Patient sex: M
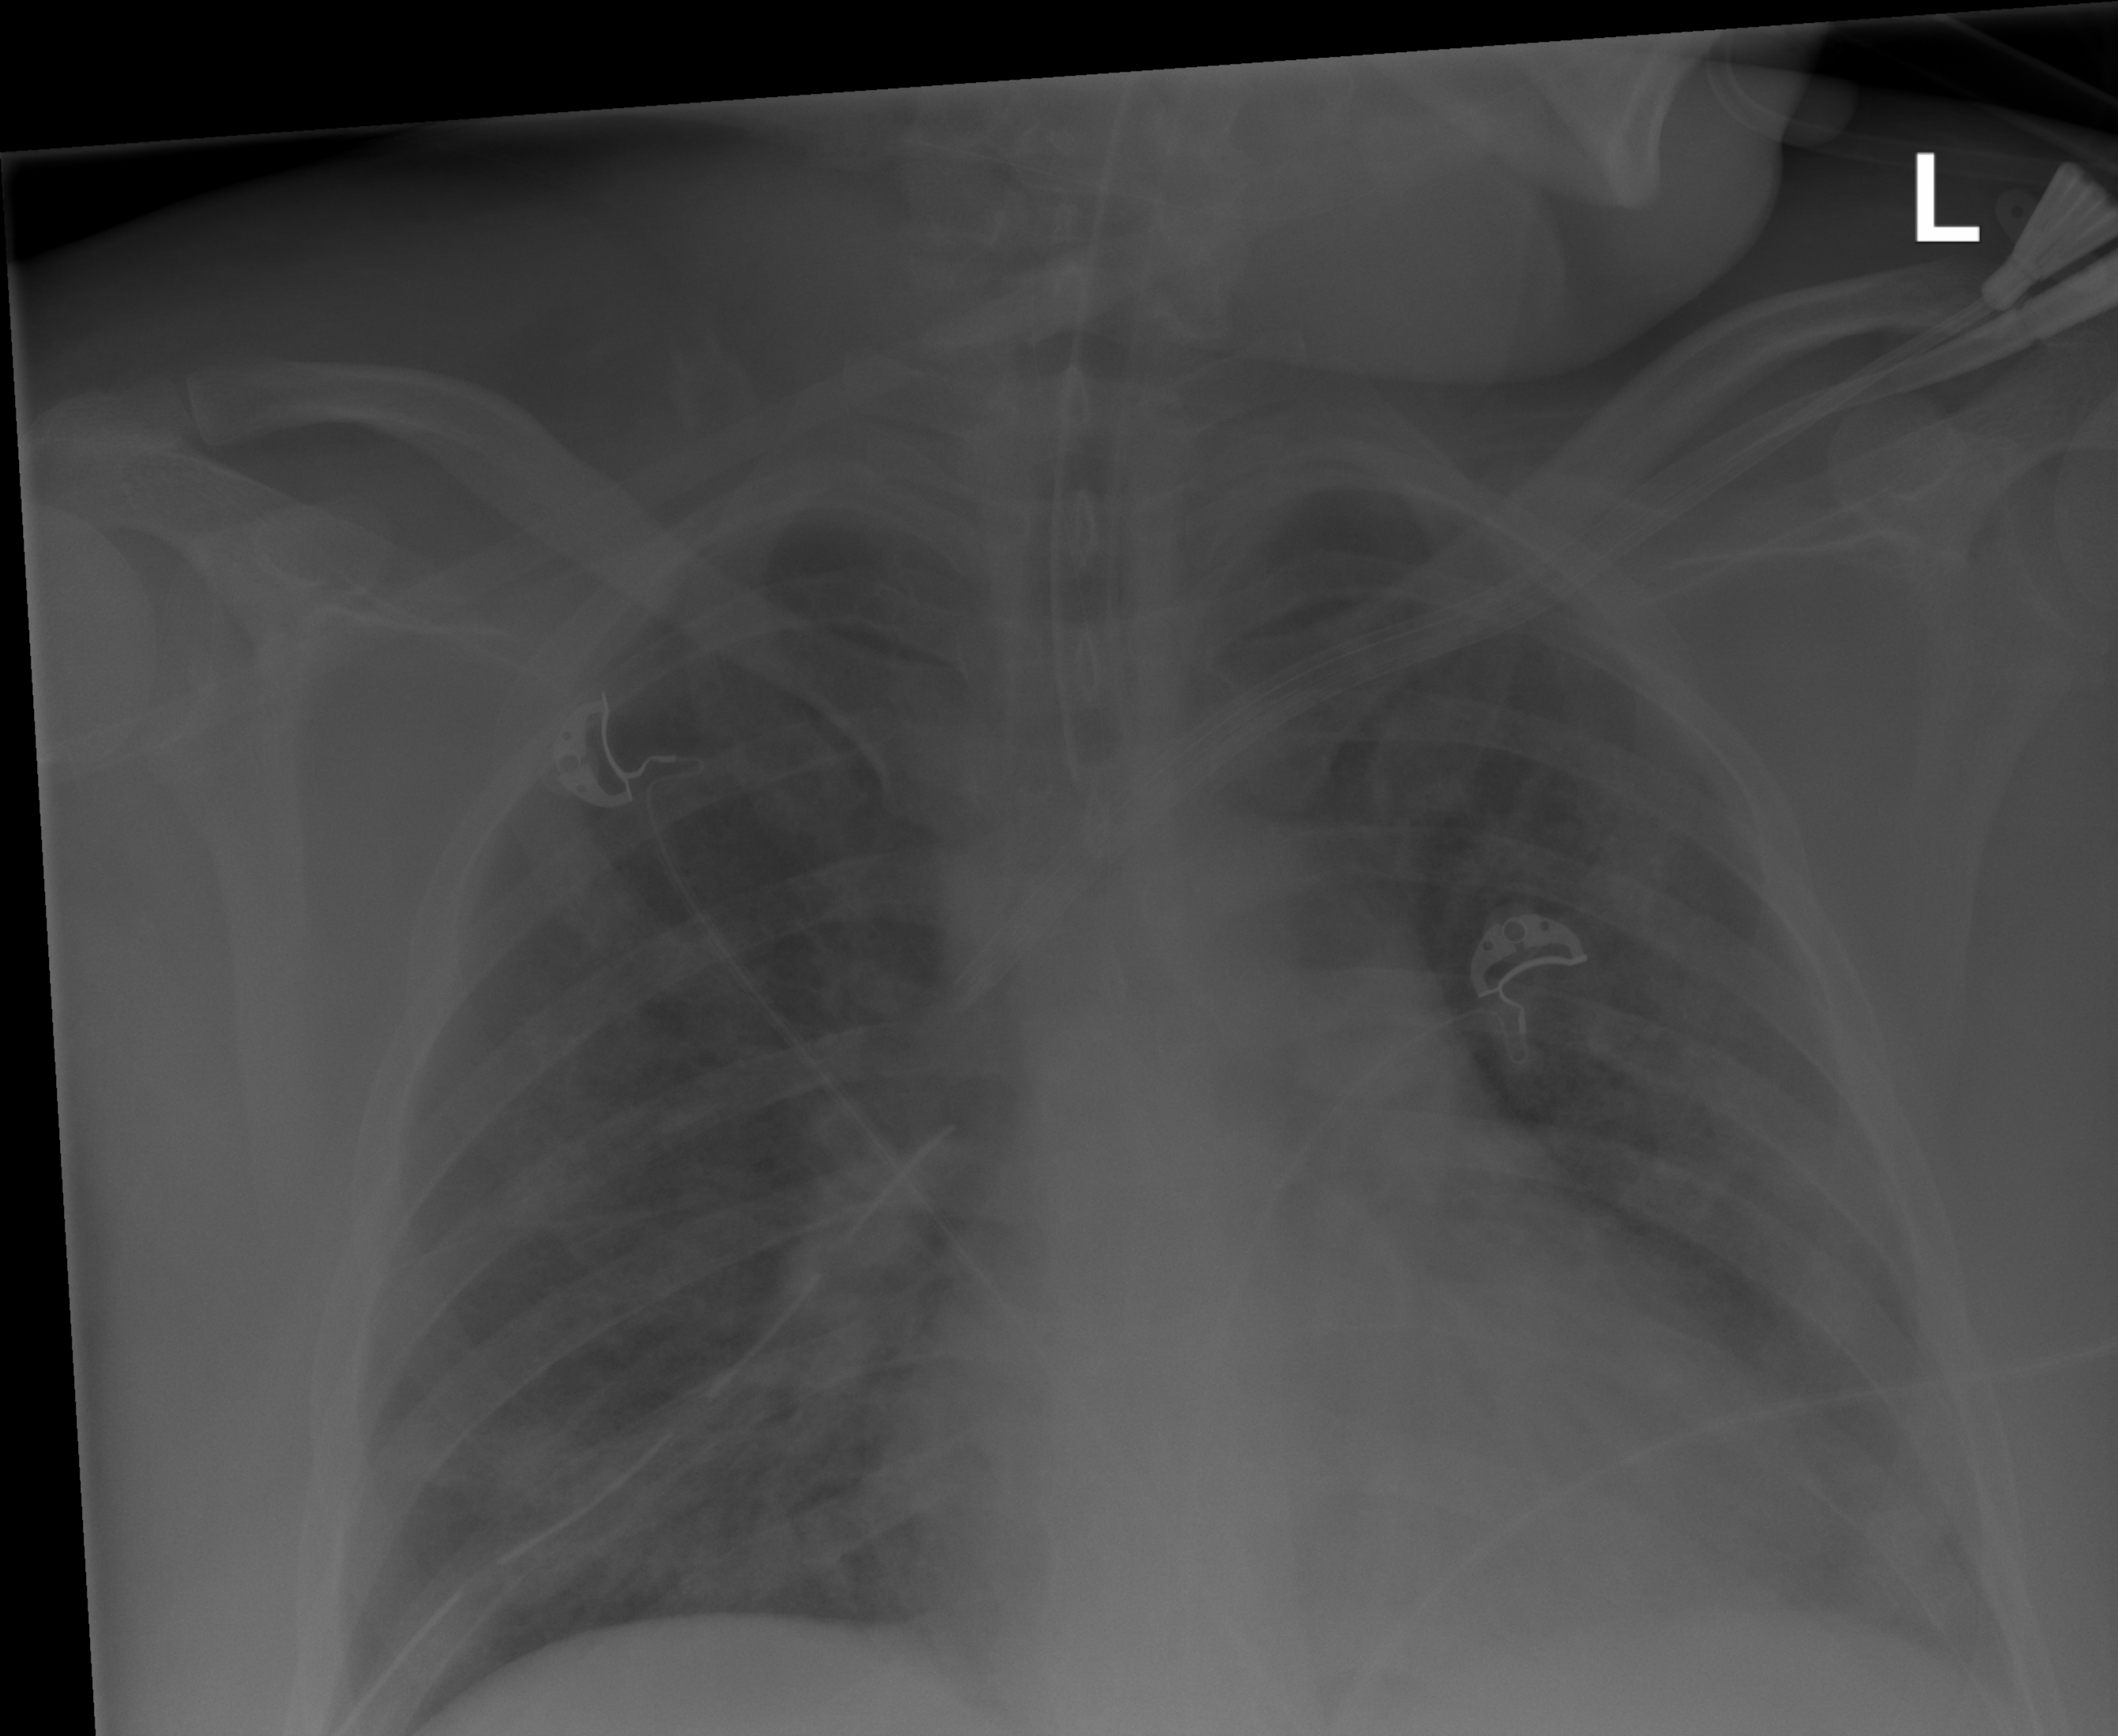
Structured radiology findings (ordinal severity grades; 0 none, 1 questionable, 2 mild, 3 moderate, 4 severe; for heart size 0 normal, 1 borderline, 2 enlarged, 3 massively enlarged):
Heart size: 1
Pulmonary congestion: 2
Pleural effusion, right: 0
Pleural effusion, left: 0
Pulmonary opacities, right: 2
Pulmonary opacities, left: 2
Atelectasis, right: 2
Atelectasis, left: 2